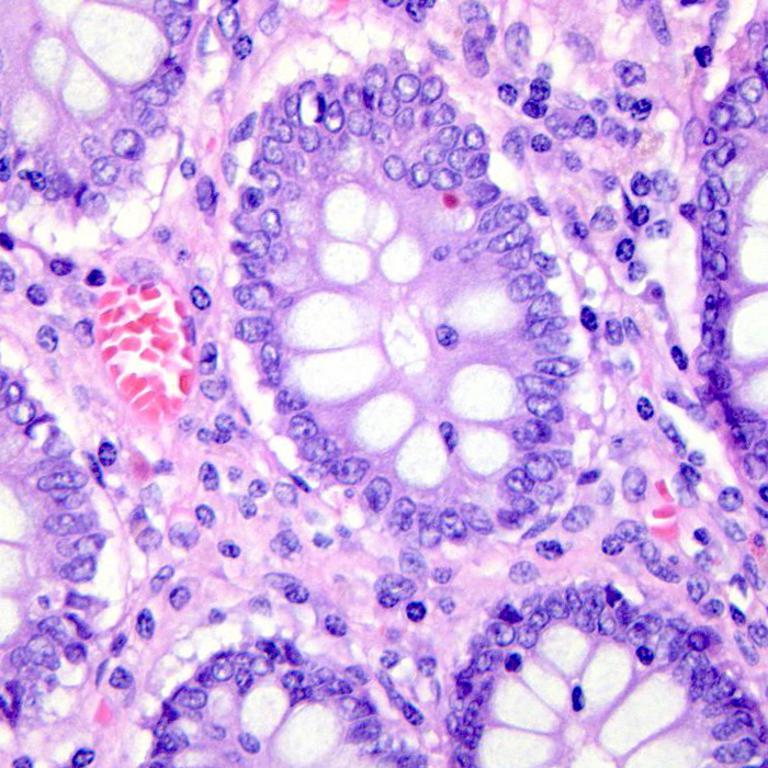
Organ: colon
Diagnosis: benign